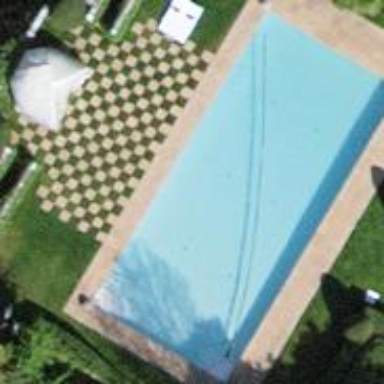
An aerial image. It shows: Swimming pool located in leisure land.